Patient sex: M
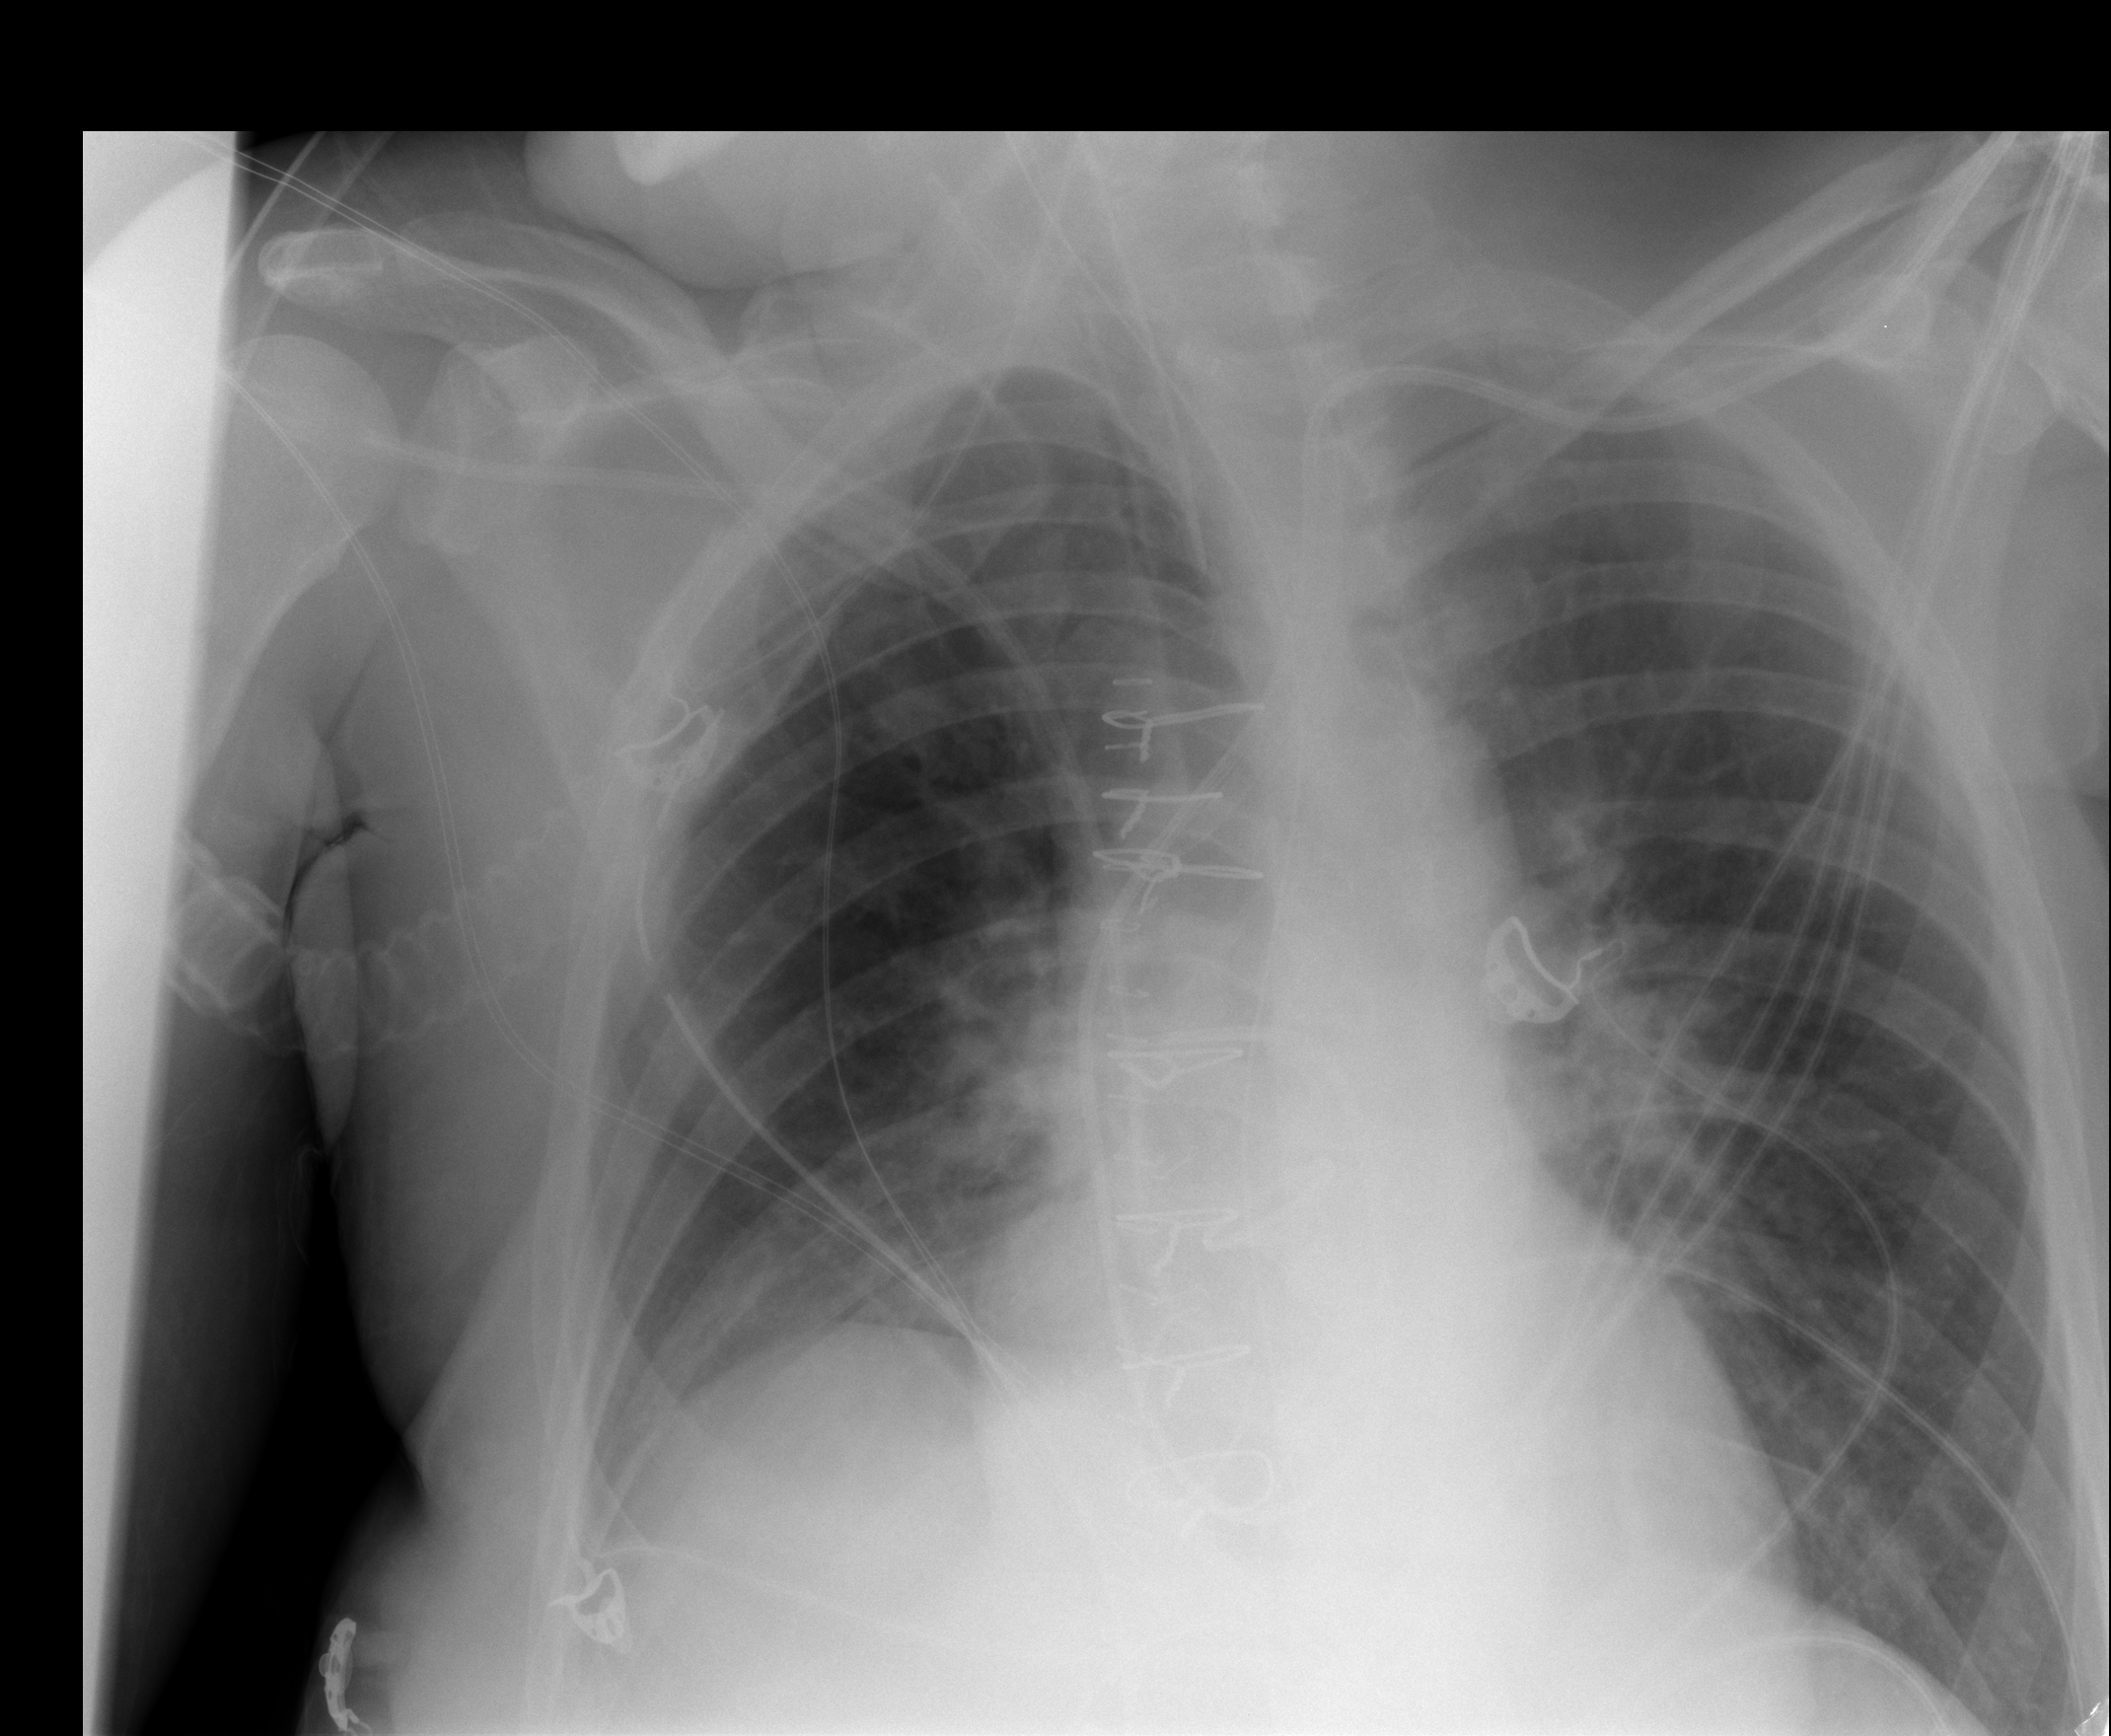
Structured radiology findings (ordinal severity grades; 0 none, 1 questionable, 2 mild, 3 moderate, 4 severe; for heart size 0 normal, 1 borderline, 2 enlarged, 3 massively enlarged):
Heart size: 0
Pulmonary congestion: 2
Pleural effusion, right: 1
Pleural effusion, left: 0
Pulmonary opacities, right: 0
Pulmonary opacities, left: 0
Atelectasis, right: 0
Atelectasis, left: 0